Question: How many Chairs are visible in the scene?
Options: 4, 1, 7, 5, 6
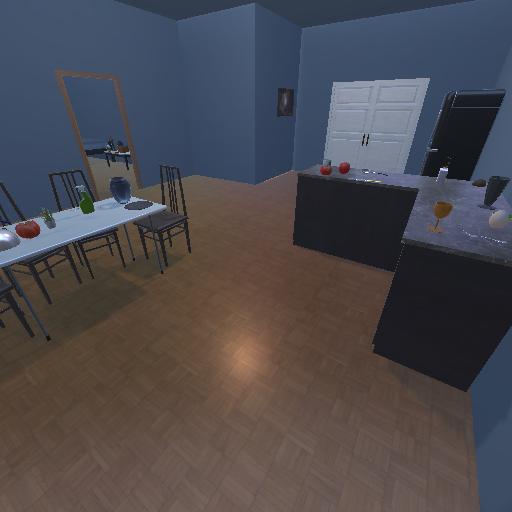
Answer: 4